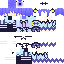
A female human skin with pale skin, wearing blue crown dressed in a purple robe top and black pants, featuring a closed mouth.